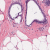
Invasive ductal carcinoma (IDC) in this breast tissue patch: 0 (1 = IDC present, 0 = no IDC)